Field crop: maize
Growth stage: 2
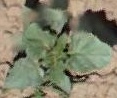
Species: datura